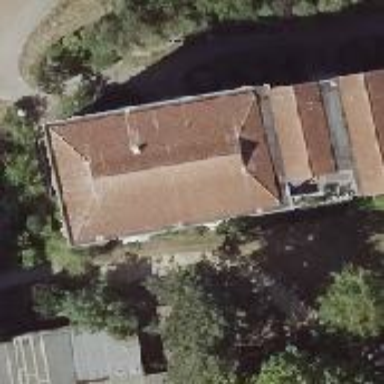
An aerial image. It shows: Apartment building with flat roof.